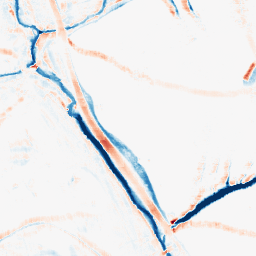
Category: morphological
Decomposition family: morphological_square
Decomposition parameters: operation: average
size: 10
Upsampling method: regularized
Upsampling parameters: scale: 2
lambda_reg: 0.001
Upsampling scale: 2